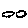
Label: cloud